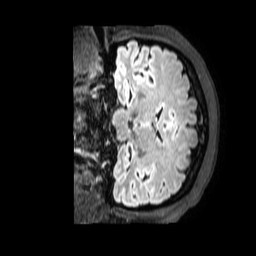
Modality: FLAIR
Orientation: coronal
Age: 44
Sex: female
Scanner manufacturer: philips
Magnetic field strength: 3 T
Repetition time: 4.8 s
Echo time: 0.2794 s